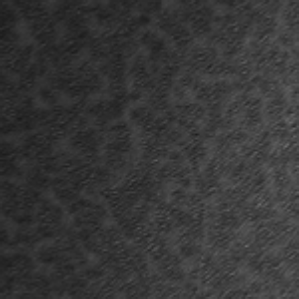
Label: frost